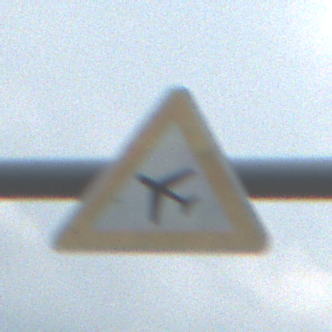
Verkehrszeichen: FlugbetriebRechts
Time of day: MorningAfternoon
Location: Outdoor (Nature)
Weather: PartlyCloudy
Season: NotSpecified
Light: Natural